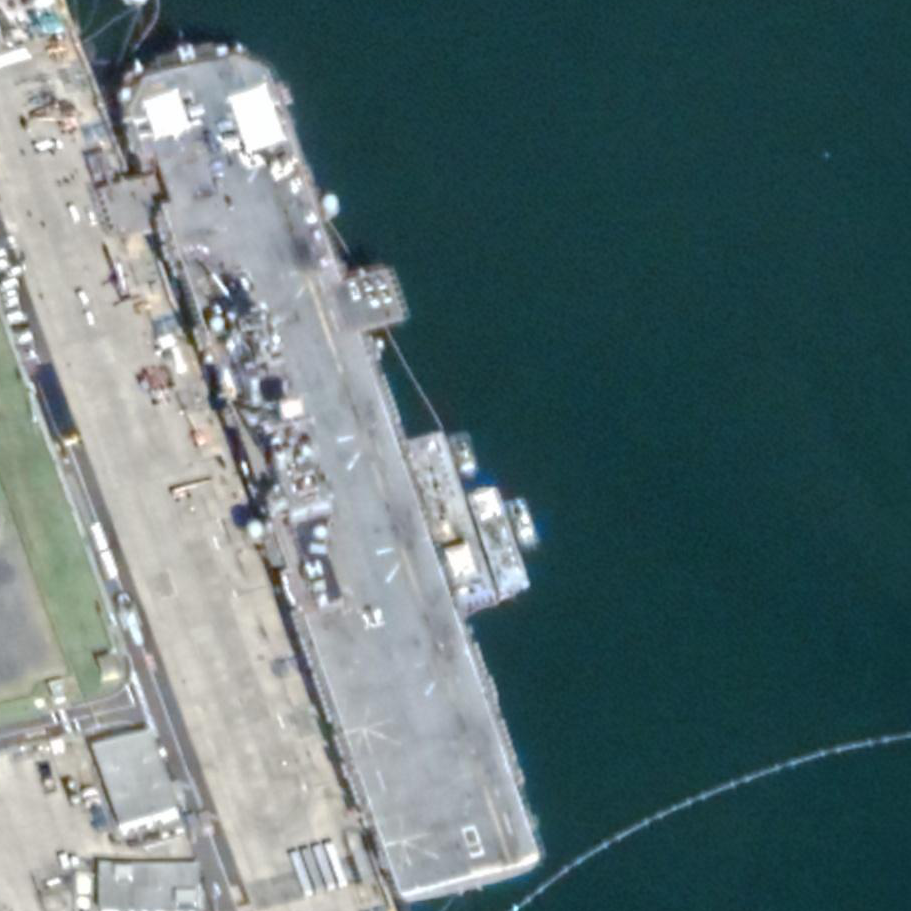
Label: assault